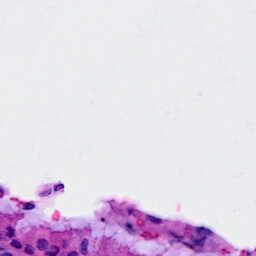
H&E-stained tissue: Cervix